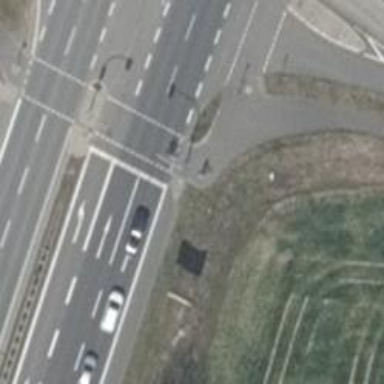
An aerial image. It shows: Asphalt primary motorway.